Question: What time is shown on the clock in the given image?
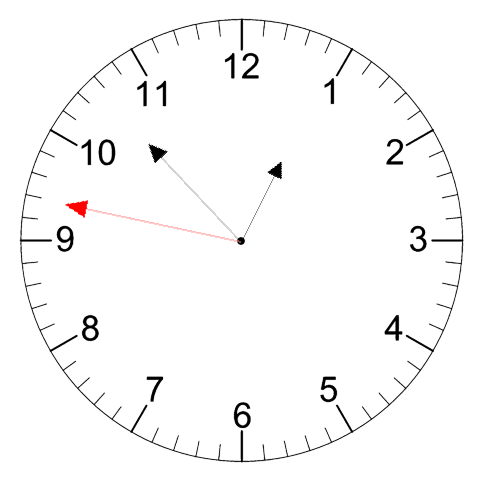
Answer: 12:52:47